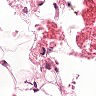
Metastatic tissue present: no